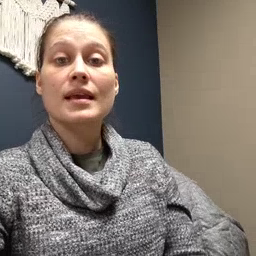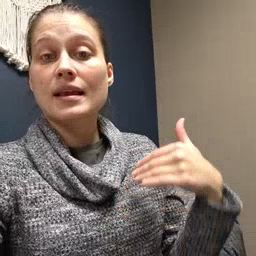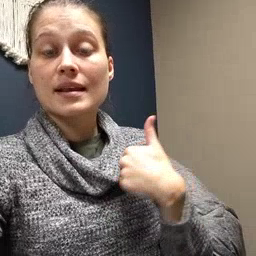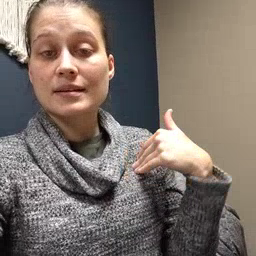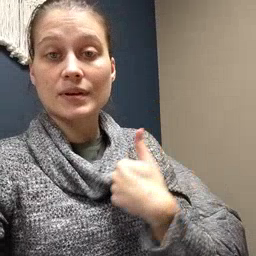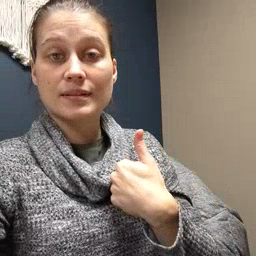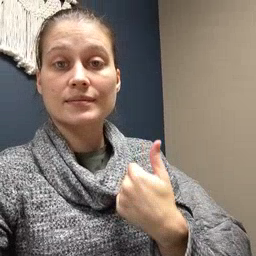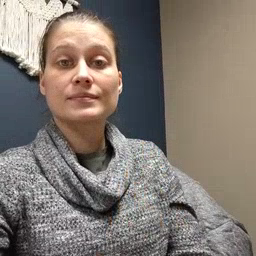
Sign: animal